Исследуйте абсолютно упругое соударений двух (ультрарелятивистских) частиц, движущихся со скоростями, очень близкими к скорости света. Импульсы частиц перед соударением направлены как показано на рисунке.
Определите минимально возможный угол между направлениями движения частиц после соударения.
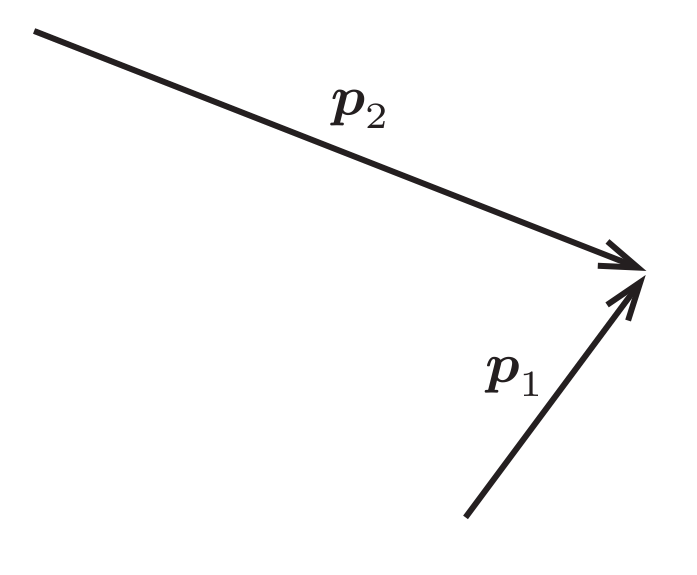
Ответ: $\cos{\alpha_{\text{min}}} = 1 - \frac{4p_1p_2(1 - \cos{\varphi})}{(p_1 + p_2)^2}$, где $\varphi$ - начальный угол между направлениями движения частиц
Темы:
T, ★, Векторы, СТО, Динамика СТО, 200 задач